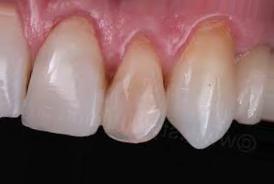
Condition: Tooth Discoloration